Question: I have looked just about all over Google, and even here on Stack overflow, but I cannot seem to find the solution I'm looking for. I am testing my programming skills remaking Pong using MonoGame for C# and I'm trying to make this multiplayer with both UDP Clients and a UDP Server. I'm going with "the perfect client-server model" idea where the server handles all the calculations, while the game client just receives data from the server and displays it on the screen. Unfortunately I have had past issue working with programming UDP Servers. I have a loop in which I receive a datagram, than begin listening for another. I use Asynchronous calls because in my mind that is what would work the best for client and server. code looks something like this: (I'm going to cut out the bit that won't affect CPU, and show only the networking.)
'''
static void Main()
{
//Initialize
Console.Title = "Pong Server";
Console.WriteLine("Pong Server");
serverSocket = new Socket(AddressFamily.InterNetwork, SocketType.Dgram, ProtocolType.Udp);
//Bind socket
EndPoint localEndPoint = new IPEndPoint(IPAddress.Any, 25565);
Console.WriteLine("Binding to port 25565");
serverSocket.Bind(localEndPoint);
//Listen
Console.WriteLine("Listening on {0}.", localEndPoint);
//Prepare EndPoints
EndPoint clientEndPoint = new IPEndPoint(IPAddress.Any, 0);
//Recive Data...
rcvPacket = new byte[Data.Size];
serverSocket.BeginReceiveFrom(rcvPacket, 0, Data.Size, SocketFlags.None, ref clientEndPoint, new AsyncCallback(Receive), null);
}
'''
And then in the Method:
'''
static void Receive(IAsyncResult ar)
{
//Prepare EndPoints
EndPoint clientEndPoint = new IPEndPoint(IPAddress.Any, 0);
//End
int PacketSize = serverSocket.EndReceiveFrom(ar, ref clientEndPoint);
//<Handle Packet Code Here>
//Receive Loop
rcvPacket = new byte[Data.Size];
serverSocket.BeginReceiveFrom(rcvPacket, 0, Data.Size, SocketFlags.None, ref clientEndPoint, new AsyncCallback(Receive), null);
}
'''
What this code looks like is that it will wait until a packet is received, than listen for another one, which will halt this "listener" thread, being asynchronous. Anyway thanks for reading my question and hopefully I'll get to the bottom of this.
Oh by the way, here is an image of one of my 4 cores getting maxed out. (Yes I'm currently debugging it.)

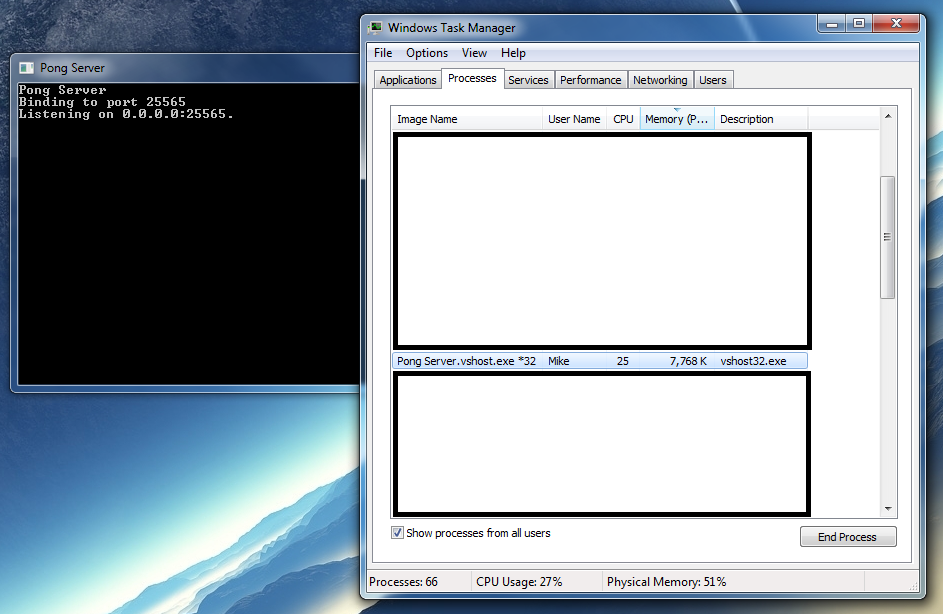
Answer: Adding call to the update loop fixed not only the CPU usage in the original problem, but it also made the the code executed in the update loop behave better. inside the where I keep track of the elapsed time and total time, I insert the sleep call.
The value seems to be needed .

'''
static void Main(string[] args)
{
//Initialize
Console.Title = "Pong Server";
Console.WriteLine("Pong Server");
serverSocket = new Socket(AddressFamily.InterNetwork, SocketType.Dgram, ProtocolType.Udp);
//Bind socket
EndPoint localEndPoint = new IPEndPoint(IPAddress.Any, 25565);
Console.WriteLine("Binding to port 25565");
serverSocket.Bind(localEndPoint);
//Listen
Console.WriteLine("Listening on {0}.", localEndPoint);
//Prepare EndPoints
EndPoint clientEndPoint = new IPEndPoint(IPAddress.Any, 0);
//Recive Data...
serverSocket.BeginReceiveFrom(rcvPacket, 0, Data.Size, SocketFlags.None, ref clientEndPoint, new AsyncCallback(ReceiveFrom), null);
//Initialize TimeSpans
DateTime Now = DateTime.Now;
DateTime Start = Now;
DateTime LastUpdate = Now;
TimeSpan EllapsedTime;
TimeSpan TotalTime;
//Create Physics Objects
Paddle1 = new Physics2D();
Paddle2 = new Physics2D();
Ball = new Physics2D();
//Loop
while (alive)
{
Now = DateTime.Now;
TotalTime = Now - Start;
EllapsedTime = Now - LastUpdate;
LastUpdate = Now;
Update(EllapsedTime, TotalTime);
//Add Sleep to reduce CPU usage;
Thread.Sleep(1);
}
//Press Any Key
Console.WriteLine("Press any key to exit.");
Console.ReadKey();
}
'''